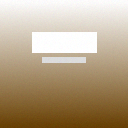
Screen state: on